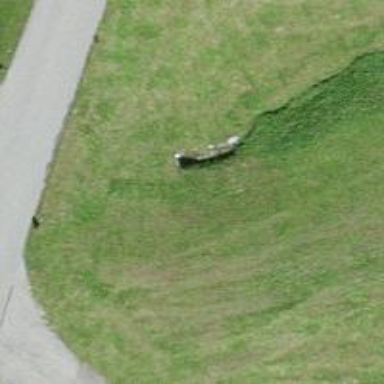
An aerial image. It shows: Culvert tunnel.